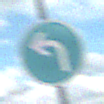
Verkehrszeichen: VorgeschriebeneFahrtrichtungLinks
Umgebung: Outdoor, Nature
Tageszeit: Midday
Wetter: PartlyCloudy
Licht: Natural
Jahreszeit: NotSpecified
Kontrast: HighContrast